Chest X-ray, AP view. Patient: 8 years old, sex F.
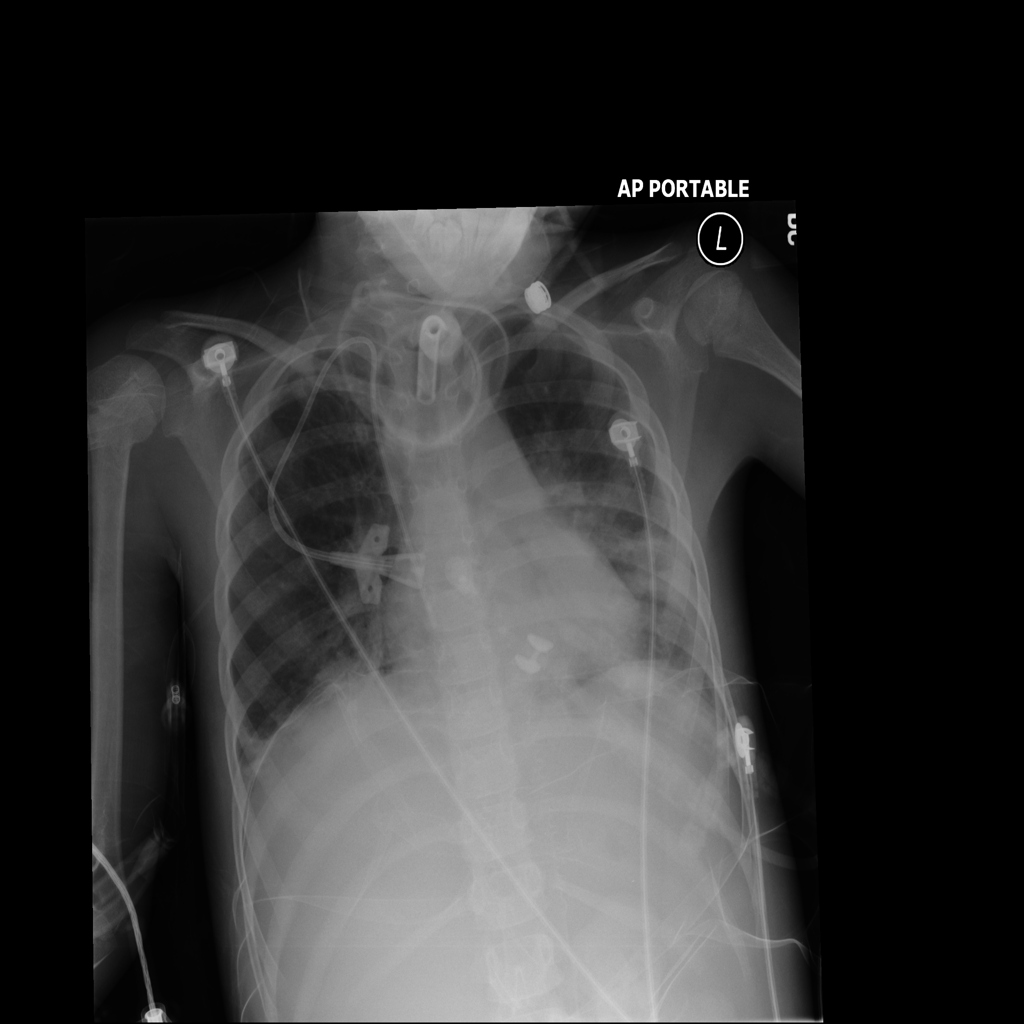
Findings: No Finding